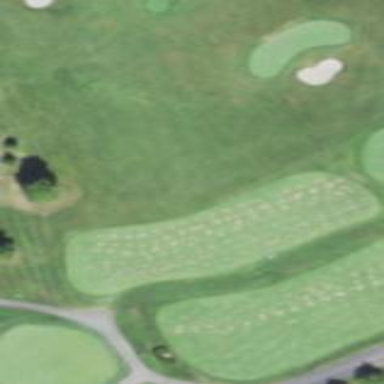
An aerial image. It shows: Picturesque green golfing area with grass land use.